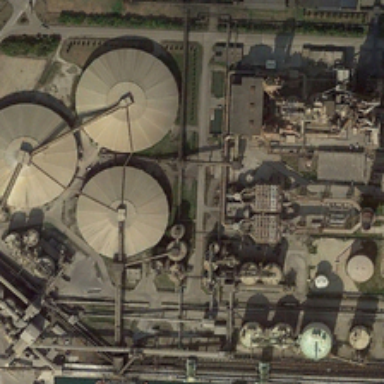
Many storage tanks in different sizes are in a factory .